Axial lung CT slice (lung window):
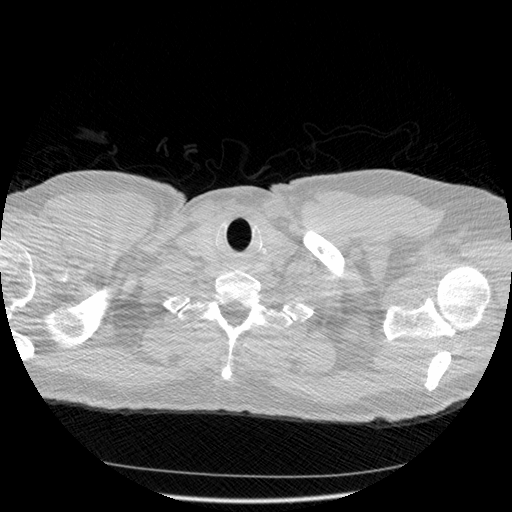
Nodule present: no